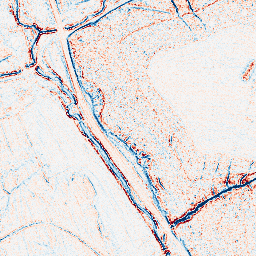
Category: edge_preserving
Decomposition family: bilateral
Decomposition parameters: d: 5
sigma_color: 50
sigma_space: 25
Upsampling method: sinc_hamming
Upsampling parameters: scale: 4
kernel_size: 8
Upsampling scale: 4